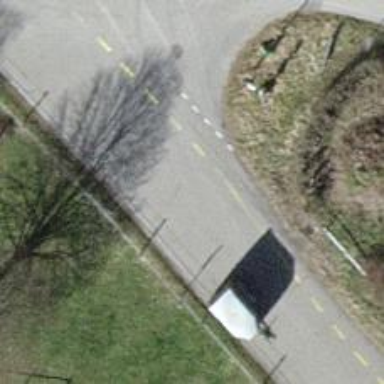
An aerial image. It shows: Unclassified road with asphalt surface. There is cycle lane on the left side.